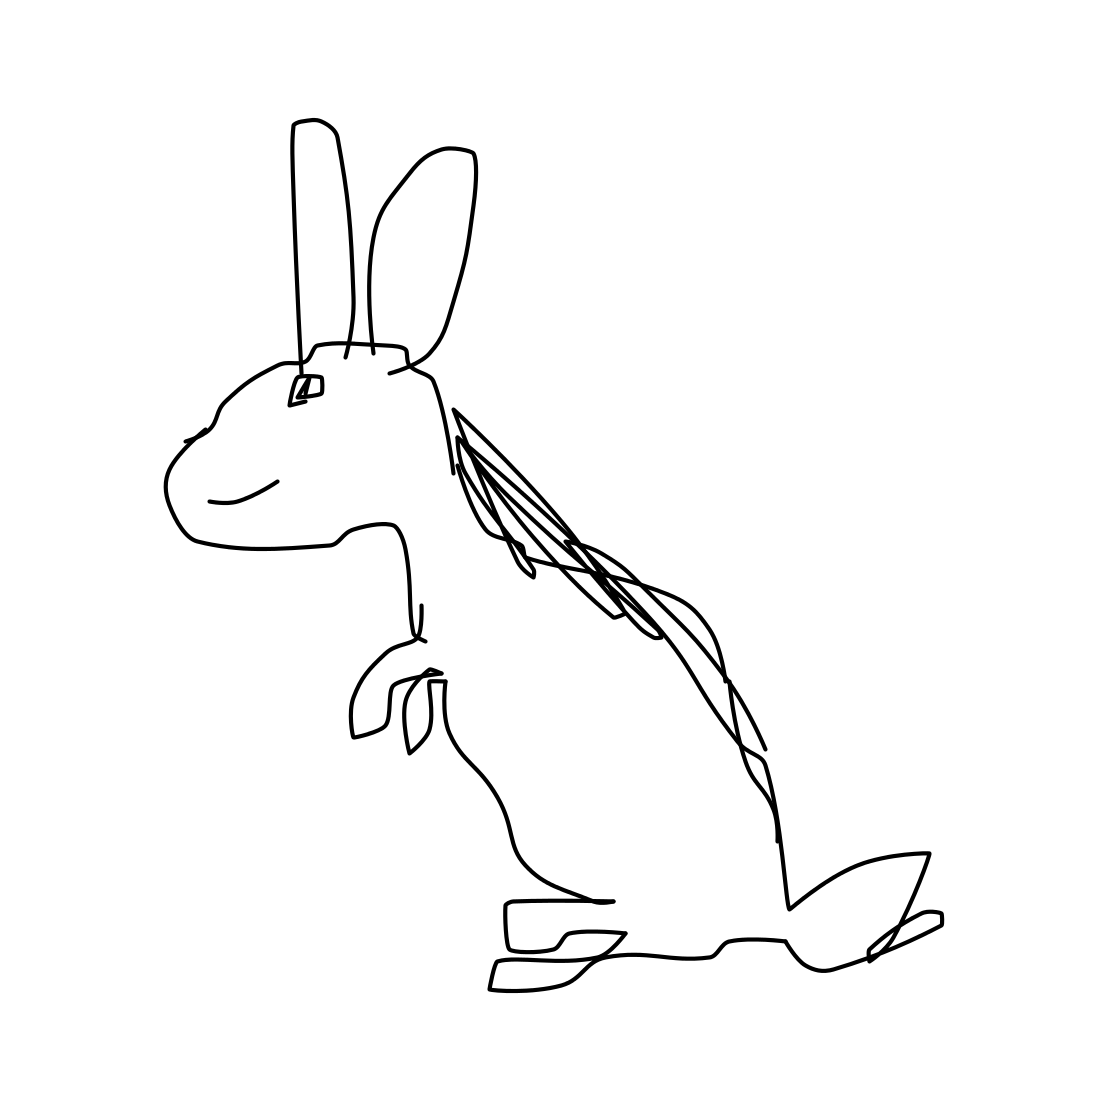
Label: rabbit